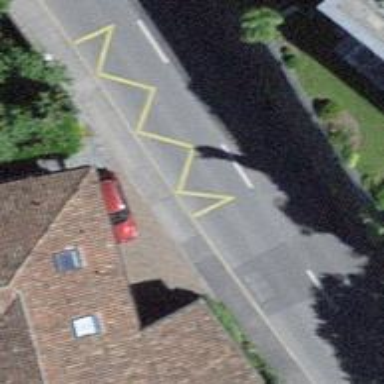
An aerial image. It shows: Bus stop with platform for public transport.